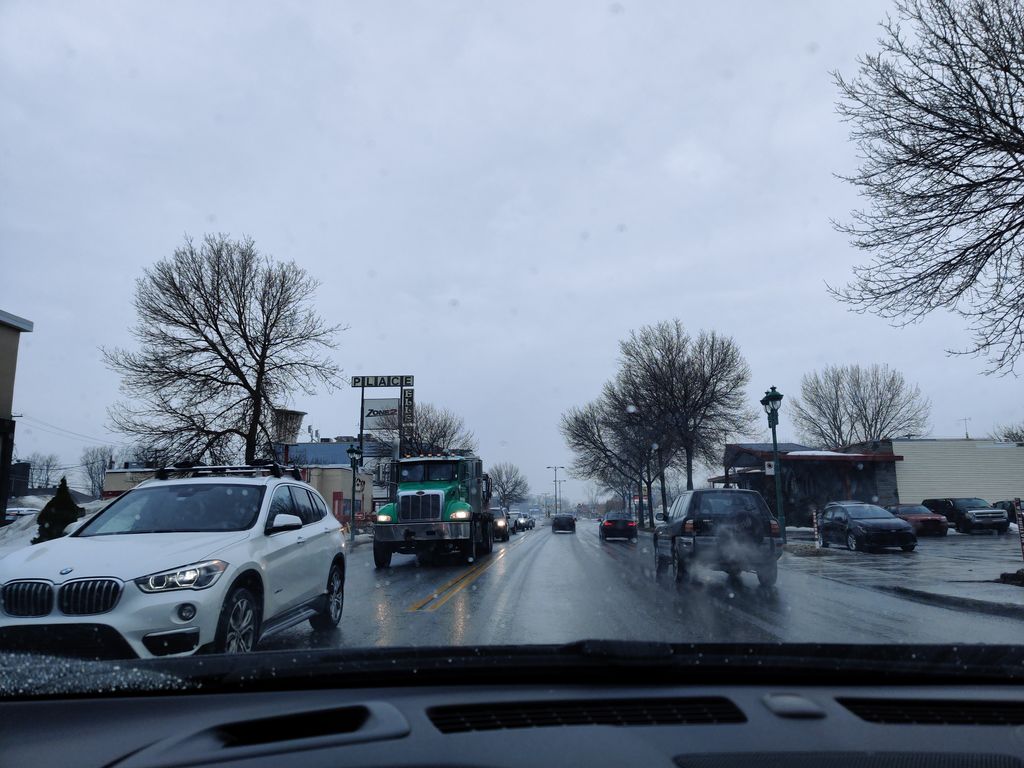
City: montreal